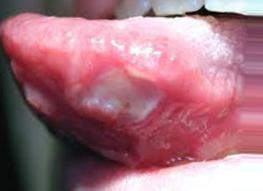
Condition: Mouth Ulcer